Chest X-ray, AP view. Patient: 56 years old, sex F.
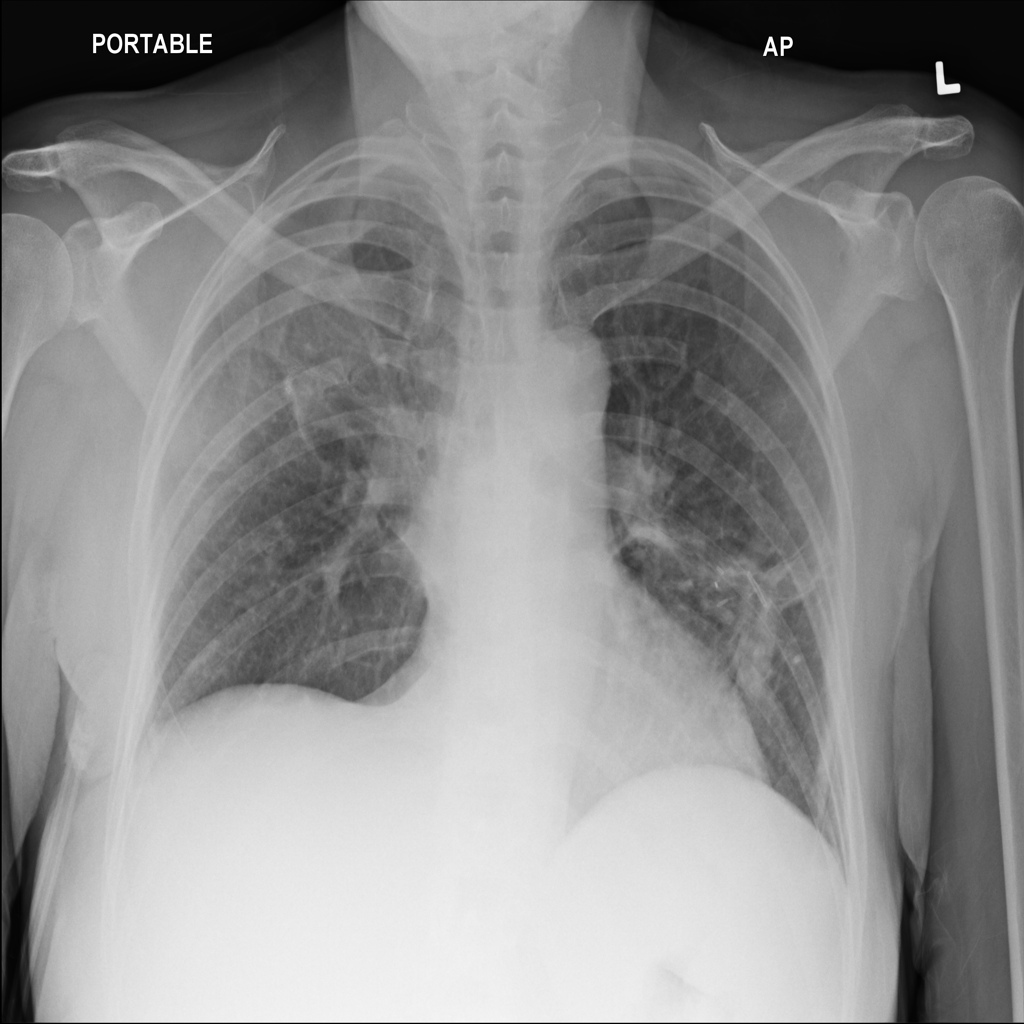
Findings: Effusion